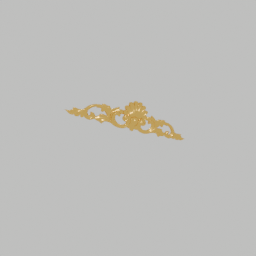
Label: decoration